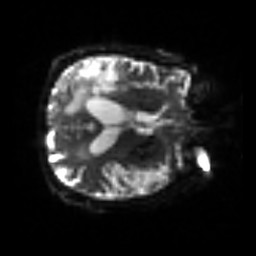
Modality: sbref
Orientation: axial
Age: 75
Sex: male
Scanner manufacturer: siemens
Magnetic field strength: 3 T
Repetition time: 3.2 s
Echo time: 0.081 s